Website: apple
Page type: account-selection
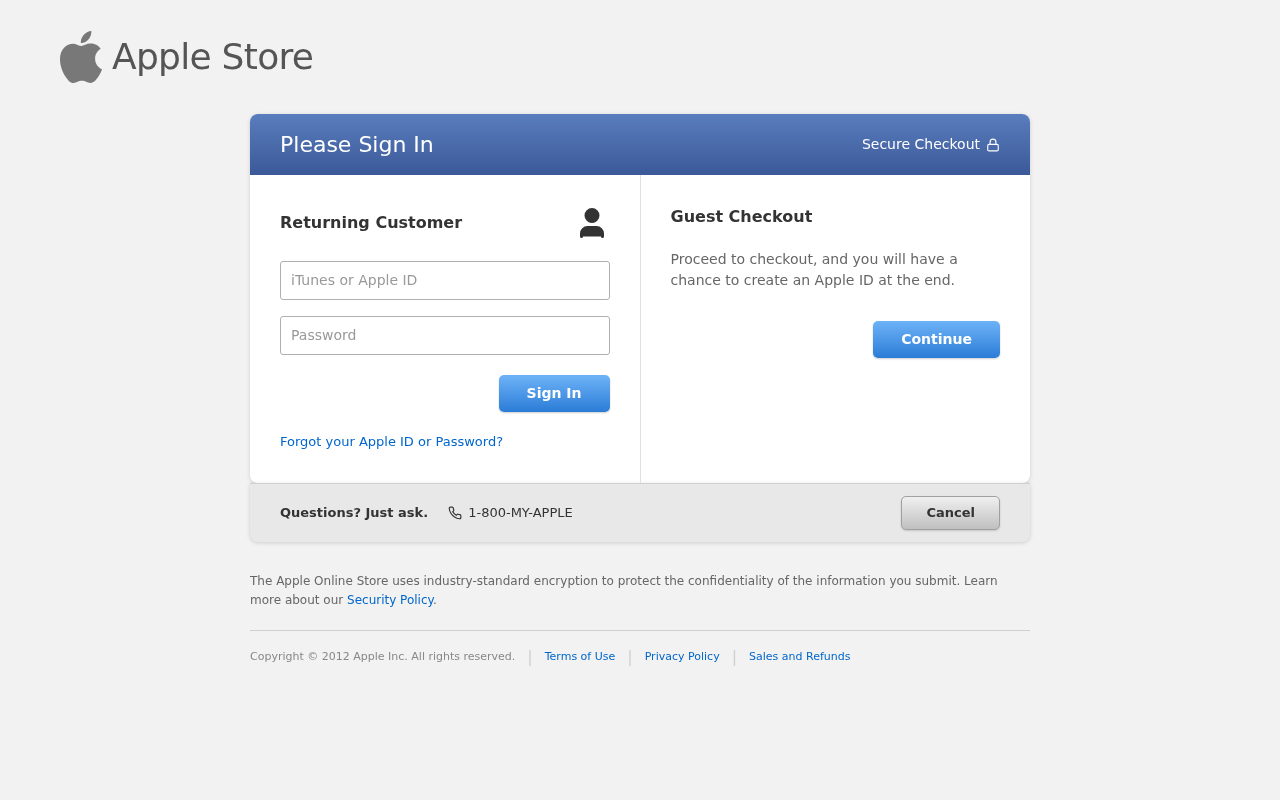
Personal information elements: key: PII_LOGIN_USERNAME
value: bryan1625